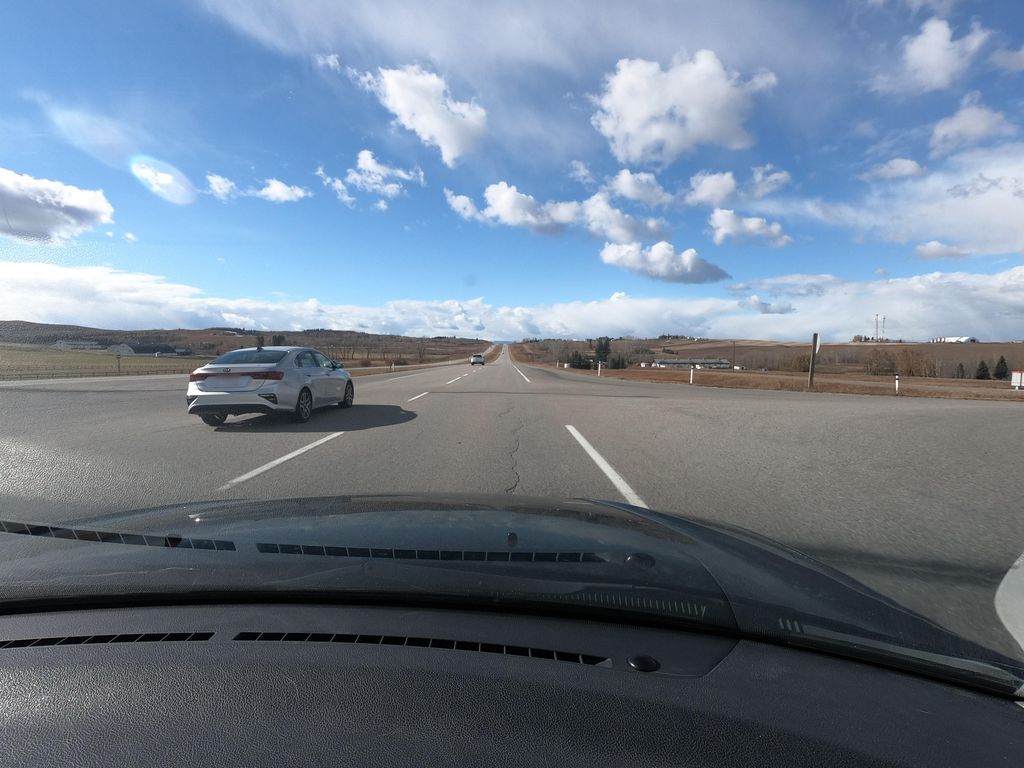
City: calgary